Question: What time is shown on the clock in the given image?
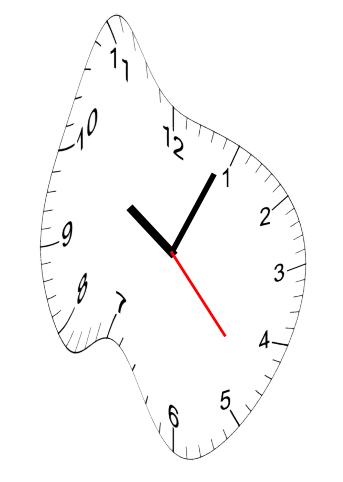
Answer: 10:04:23